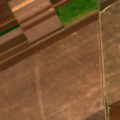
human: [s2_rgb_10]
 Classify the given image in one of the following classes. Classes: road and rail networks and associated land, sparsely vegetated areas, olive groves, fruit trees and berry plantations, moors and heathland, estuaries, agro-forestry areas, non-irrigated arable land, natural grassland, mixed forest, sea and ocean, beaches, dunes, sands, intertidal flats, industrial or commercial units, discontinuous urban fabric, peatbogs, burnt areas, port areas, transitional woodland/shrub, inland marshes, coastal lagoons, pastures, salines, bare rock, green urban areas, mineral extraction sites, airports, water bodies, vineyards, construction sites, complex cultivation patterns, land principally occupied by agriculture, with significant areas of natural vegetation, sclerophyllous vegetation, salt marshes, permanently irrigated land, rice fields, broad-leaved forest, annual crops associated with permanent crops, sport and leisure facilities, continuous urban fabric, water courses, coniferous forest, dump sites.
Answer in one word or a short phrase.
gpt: non-irrigated arable land